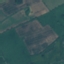
Label: Pasture